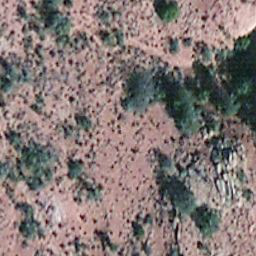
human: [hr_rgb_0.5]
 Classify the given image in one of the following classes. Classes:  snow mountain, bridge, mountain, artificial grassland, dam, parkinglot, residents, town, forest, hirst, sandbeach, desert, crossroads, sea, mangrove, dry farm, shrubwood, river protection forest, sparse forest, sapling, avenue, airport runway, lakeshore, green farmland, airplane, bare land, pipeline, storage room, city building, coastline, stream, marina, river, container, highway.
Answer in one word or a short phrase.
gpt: bare land